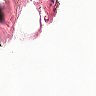
Metastatic tissue present: no